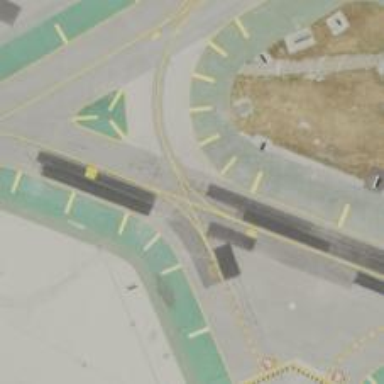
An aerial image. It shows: View of taxiway at the airport.